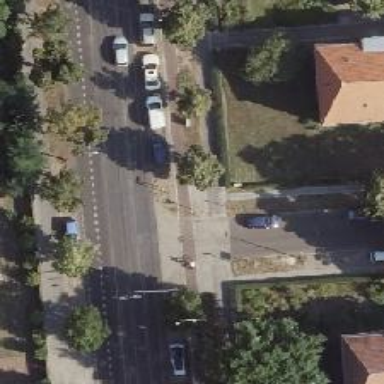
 with the sidewalk on the right having sett surface."